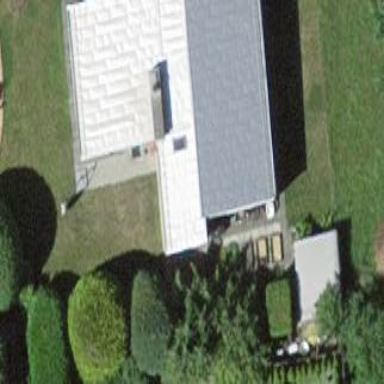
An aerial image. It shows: Building with flat roof.